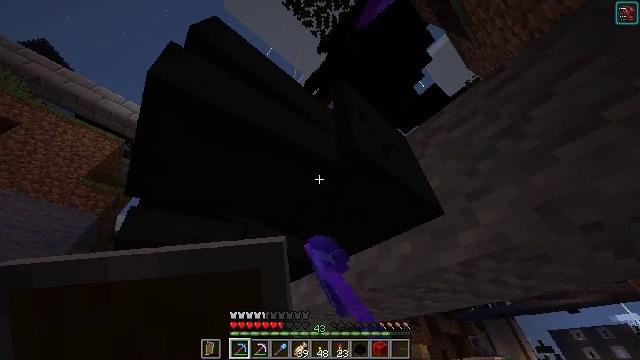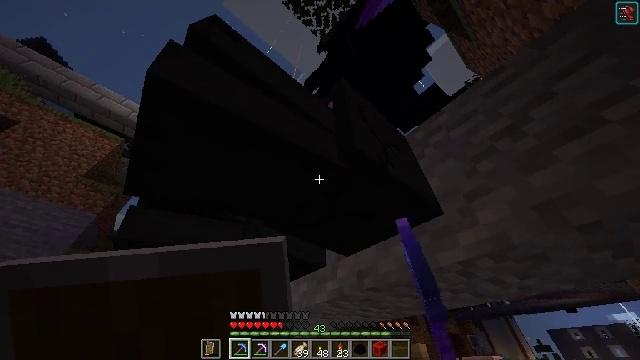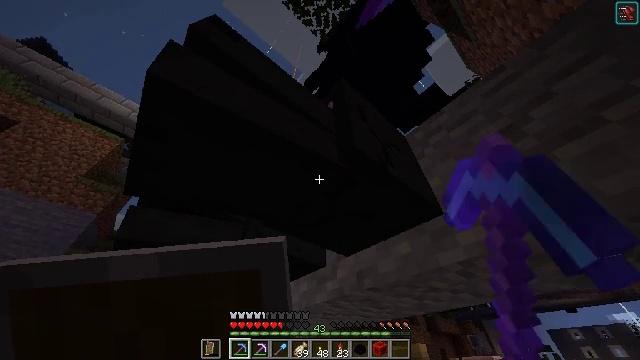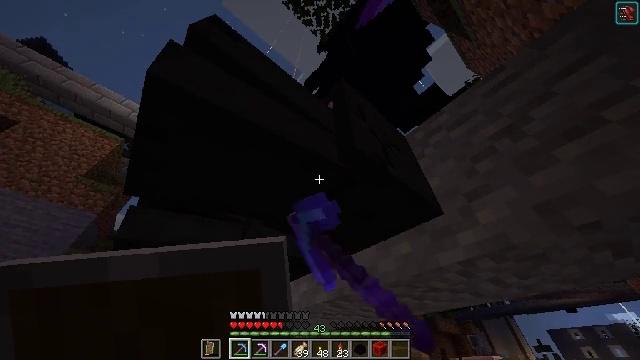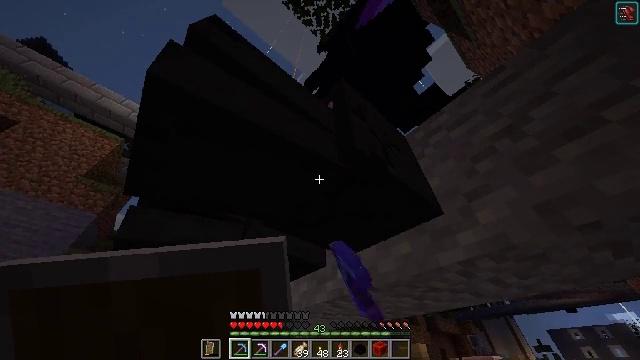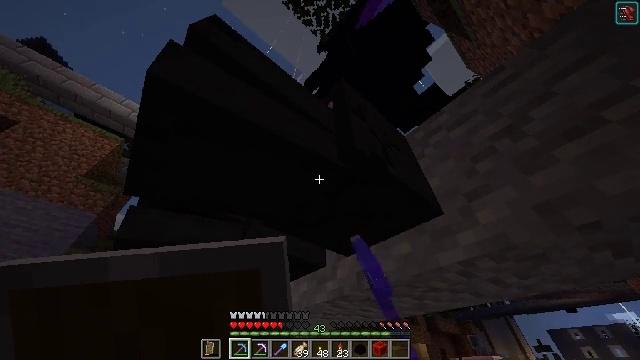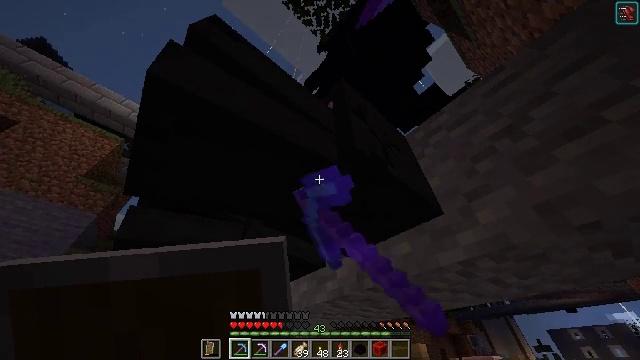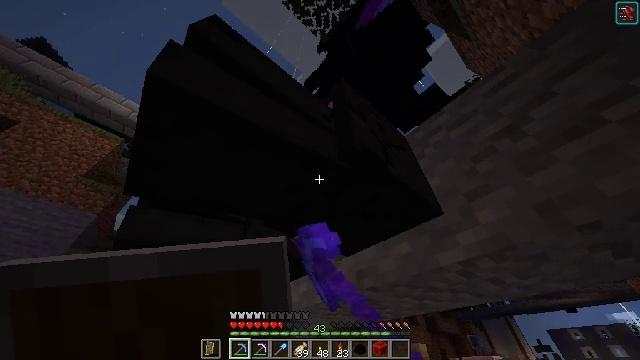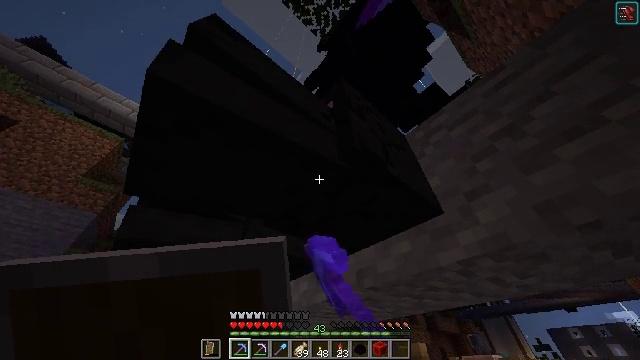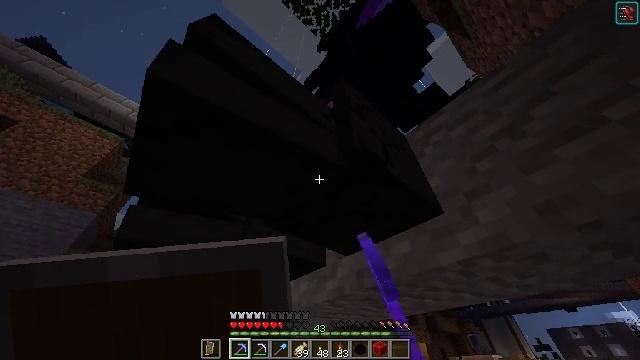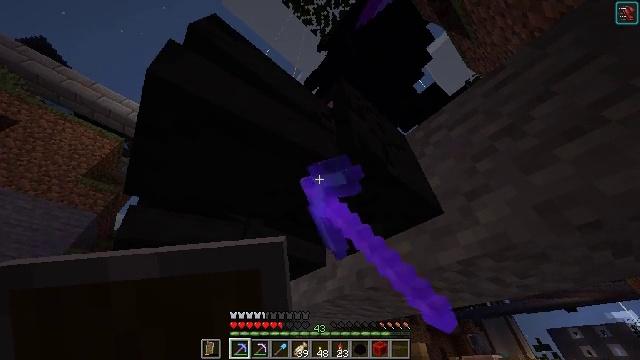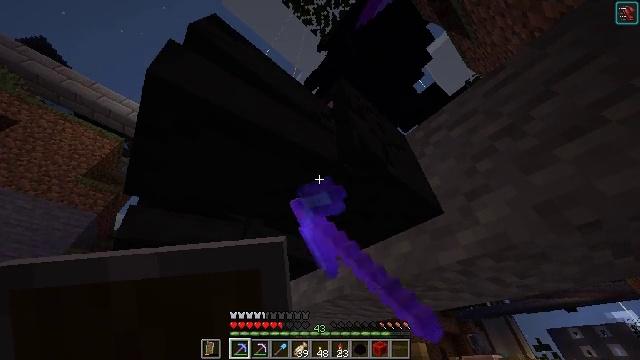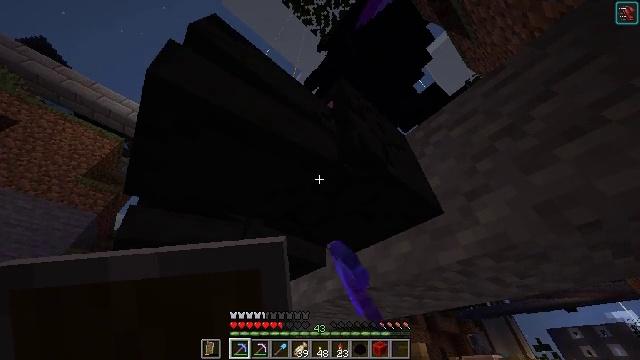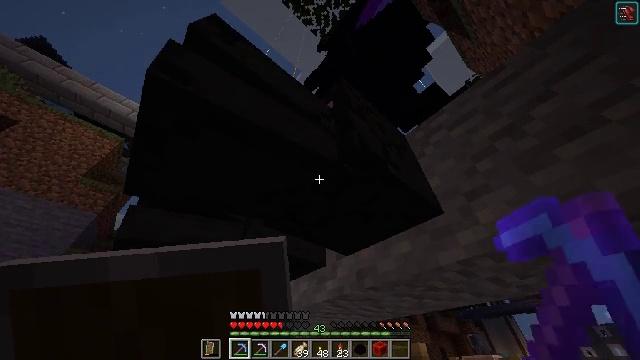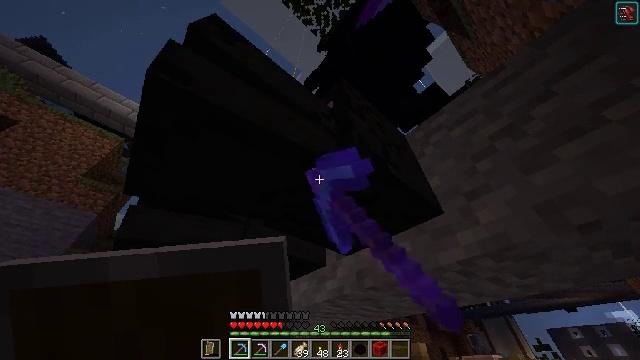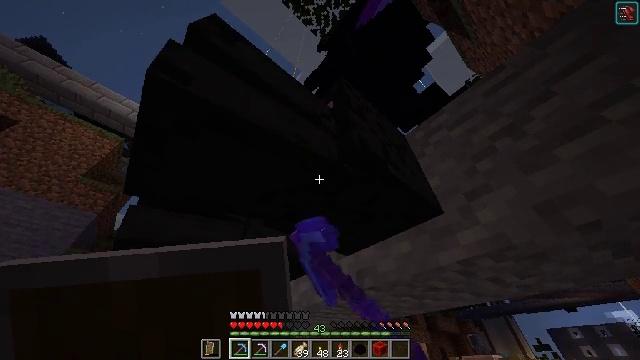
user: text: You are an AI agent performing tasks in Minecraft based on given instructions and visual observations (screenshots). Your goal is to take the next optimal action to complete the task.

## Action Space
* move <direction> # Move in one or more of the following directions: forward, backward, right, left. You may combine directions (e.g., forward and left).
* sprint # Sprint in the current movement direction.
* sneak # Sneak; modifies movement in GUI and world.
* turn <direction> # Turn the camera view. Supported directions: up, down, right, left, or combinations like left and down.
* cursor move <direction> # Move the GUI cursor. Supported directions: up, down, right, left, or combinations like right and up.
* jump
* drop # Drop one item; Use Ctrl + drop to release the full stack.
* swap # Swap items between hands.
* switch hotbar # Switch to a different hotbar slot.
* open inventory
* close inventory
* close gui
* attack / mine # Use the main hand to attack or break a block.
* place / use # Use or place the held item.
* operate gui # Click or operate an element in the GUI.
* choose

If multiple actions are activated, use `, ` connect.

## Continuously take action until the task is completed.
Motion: motion action
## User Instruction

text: Break the dragon head mounted on the wall.
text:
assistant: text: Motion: attack / mine
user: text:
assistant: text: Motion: attack / mine
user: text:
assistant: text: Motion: attack / mine
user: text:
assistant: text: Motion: attack / mine
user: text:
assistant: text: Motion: attack / mine
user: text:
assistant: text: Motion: attack / mine
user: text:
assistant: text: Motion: attack / mine
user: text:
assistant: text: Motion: attack / mine
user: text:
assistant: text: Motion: attack / mine
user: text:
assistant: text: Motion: attack / mine
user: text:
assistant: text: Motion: attack / mine
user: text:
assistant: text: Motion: attack / mine
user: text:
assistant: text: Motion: attack / mine
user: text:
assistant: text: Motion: attack / mine
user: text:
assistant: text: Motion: attack / mine
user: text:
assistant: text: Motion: attack / mine
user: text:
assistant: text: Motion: attack / mine
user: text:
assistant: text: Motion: attack / mine
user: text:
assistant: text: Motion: attack / mine
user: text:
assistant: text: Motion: attack / mine
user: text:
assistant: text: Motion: attack / mine
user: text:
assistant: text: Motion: attack / mine
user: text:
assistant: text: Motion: attack / mine
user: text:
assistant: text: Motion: attack / mine
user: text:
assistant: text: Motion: attack / mine
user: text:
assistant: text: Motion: attack / mine
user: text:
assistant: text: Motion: move forward and move right, attack / mine
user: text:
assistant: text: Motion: move forward and move right, turn left
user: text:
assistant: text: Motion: move forward and move right, turn left
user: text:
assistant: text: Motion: turn left